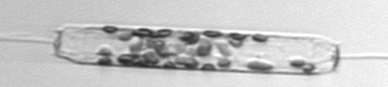
Label: Ditylum_brightwellii